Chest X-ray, AP view. Patient: 31 years old, sex M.
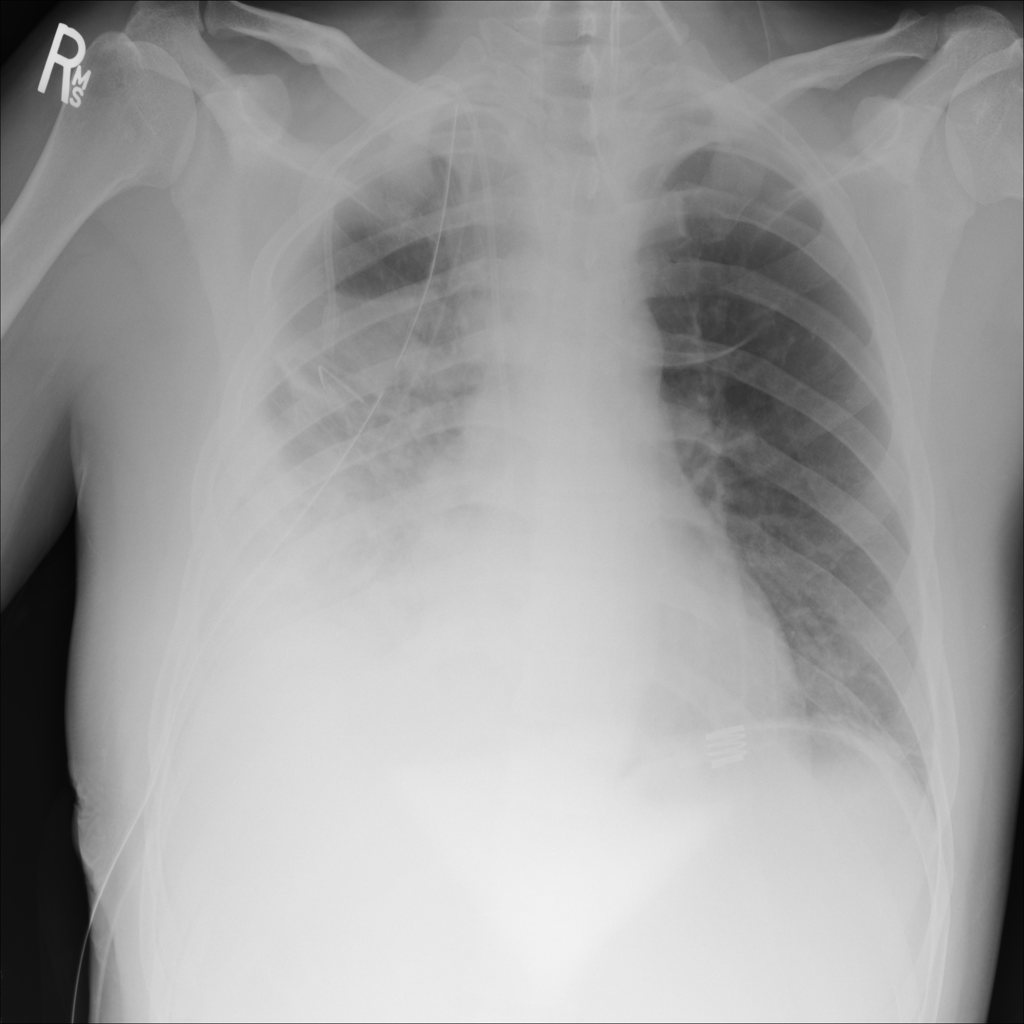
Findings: Atelectasis, Infiltration